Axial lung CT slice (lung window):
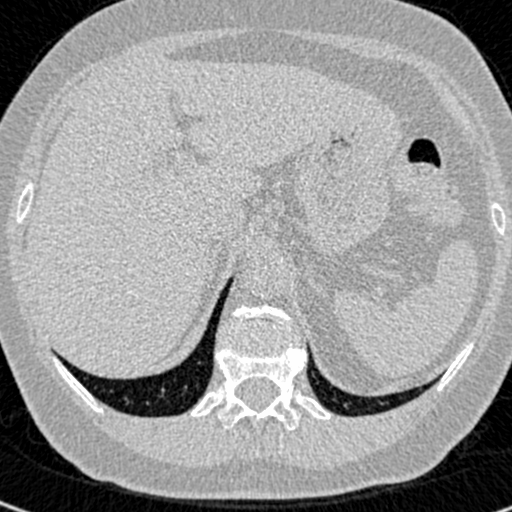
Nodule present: no